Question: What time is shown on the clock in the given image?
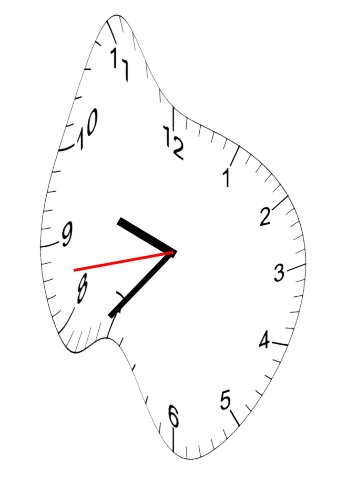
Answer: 09:36:43